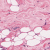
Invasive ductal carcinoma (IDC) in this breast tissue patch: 0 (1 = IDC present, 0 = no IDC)